Field crop: maize
Growth stage: 1
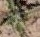
Species: atriplex